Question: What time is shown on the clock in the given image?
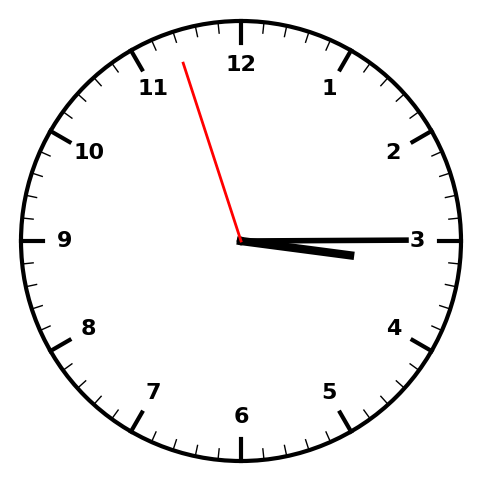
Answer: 03:14:57